Question: Using selenium web driver with java. I have an image upload control using which i need to upload an image. I have tried .sendKeys method by passing image path that didn't work.
I have tried robot class, first clicks the button that opens a Window (windows native window) but it didn't type the keys in the "File Name" area.

'''
<fieldset class="fieldset-company_logo post-fieldSet">
<label for="company_logo">Opportunity image:</label>
<div class="field">
<div class="upload-button">
<button class="button">Choose File</button>
<span>No file chosen</span>
<input class="input-text" name="company_logo" id="company_logo" placeholder="" type="file">
</div>
<small class="description"> Max. file size: 2MB. Allowed file format: jpg, gif, png </small>
</div>
</fieldset>
'''
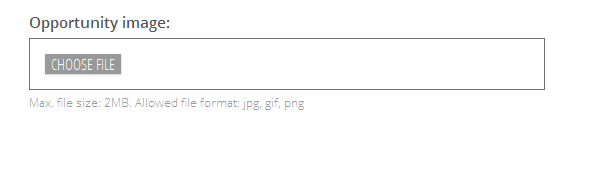
Answer: I got the solution for my question please review below details:
1. Function to set data to clip board, I will user this to set image path to clip board that I will user later on model window: public static void setClipboardData(String string) {
StringSelection stringSelection = new StringSelection(string);
Toolkit.getDefaultToolkit().getSystemClipboard().setContents(stringSelection, null);
}
2. Now review these lines of code WebElement upload_btn = driver.findElement(By.xpath(choose_file_btn_xpath));
Thread.sleep(4000);
setClipboardData(selected_image_path);
Actions builder = new Actions(driver);
Action myAction = builder.click(upload_btn).release().build();
myAction.perform();
Robot rbt = new Robot();
rbt.delay(4000);
rbt.keyPress(KeyEvent.VK_CONTROL);
rbt.keyPress(KeyEvent.VK_V);
rbt.keyRelease(KeyEvent.VK_V);
rbt.keyRelease(KeyEvent.VK_CONTROL);
rbt.keyPress(KeyEvent.VK_ENTER);
rbt.keyRelease(KeyEvent.VK_ENTER);
rbt.delay(4000);
driver.findElement(By.xpath(submit_button_xpath)).click();
Thanks for your help and support.